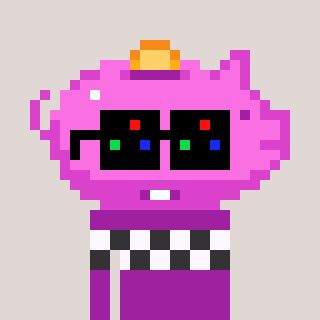
a pixel art character with square black sunglasses, a piggybank-shaped head and a magenta-colored body on a warm background